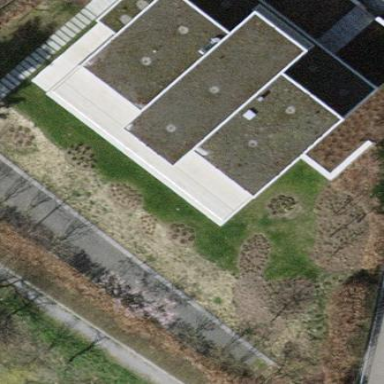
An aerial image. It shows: Close-up view of roof of building.